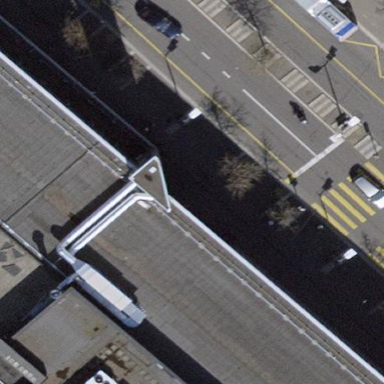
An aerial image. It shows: Pedestrian road with asphalt surface.